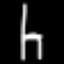
Label: chair